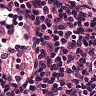
Metastatic tissue present: no